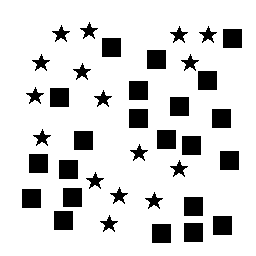
Squares: 22
Triangles: 0
Stars: 16
Total shapes: 38